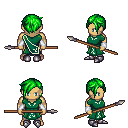
a pixel art fantasy rpg character, male body template, human, tanned skin, sash dress, white pants, green pixie cut hairstyle, white cloth bracers, metal boots, spear, four views (front, back, left, right), 2x2 character sprite sheet, small pixel art, hard edges, no anti-aliasing